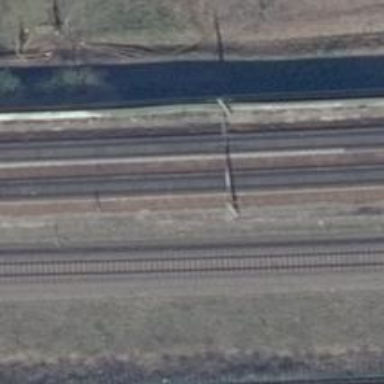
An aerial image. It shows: Milestone along the railway track with catenary mast.